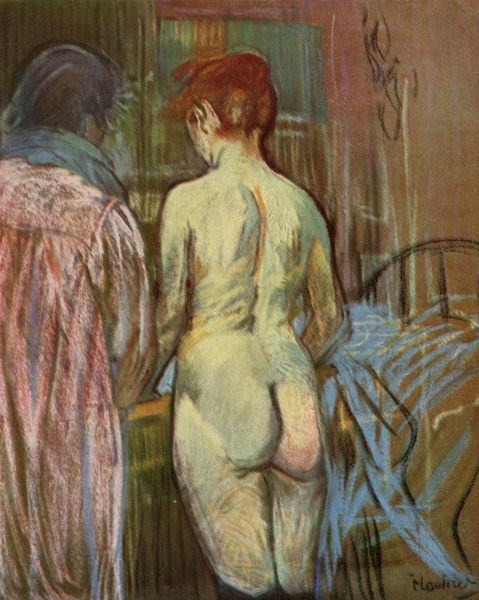
Titel: Zwei Mädchen
Künstler: Henri de Toulouse-Lautrec
Institution: Sammlung nicht angegeben
Schlagwörter: akt, blau, dunkel, gemälde, gruppe, kopf, mann, nackt, weiß, frauen, gelb, grob, grün, impressionismus, menschen, mädchen, bewegung, braun, bunt, degas, edgar degas, fenster, frankreich, frau, frisur, grau, haar, hell, holz, kleid, kreide, licht, ohr, orange, paris, pastell, raum, renoir, rücken, schwarz, skizze, stuhl, zeichnung, zimmer, ausblick, blick, rot, schal, schleier, tuch, expressionismus, gespräch, muster, ornament, symbolismus, hemd, wand, arme, blass, falten, inkarnat, knoten, stehen, innenraum, portrait, signatur, vorhang, brüstung, gitter, gewand, haare, interieur, mantel, sessel, stehend, decke, nachthemd, paar, prostituierte, tänzerin, ohren, rosa, beine, hellblau, balkon, dutt, hintern, papier, schrank, frauenakt, ansicht, zwei, modern, graphik, lila, violett, linien, edgar, französisch, jugendstil, zwei frauen, stuhllehne, umkleide, bett, bettdecke, morgenmantel, überwurf, bettgestell, gestell, fein, striche, abgewandt, haarknoten, rothaarig, strümpfe, umriß, draußen, hinten, pobacken, popo, rückenakt, wirbelsäule, schraffur, konturen, stiefel, henri, toulouse-lautrec, karton, rückansicht, komode, rote haare, angewinkelt, picasso, bleich, heizung, schtten, bund, pastellkreide, ölkreide, bleu, stifel, hinaus, pastelle, nebeneinander, fraz, bordell, incarnat, prostitution, hitergrund, brain, speckfalten, touluse, toulous-lautrec, touluse-lautrec, gegas, hntern, htl, letrac, pastellekreide, surchsichtig, toulouse lotrece, po, rüclken